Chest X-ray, AP view. Patient: 65 years old, sex M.
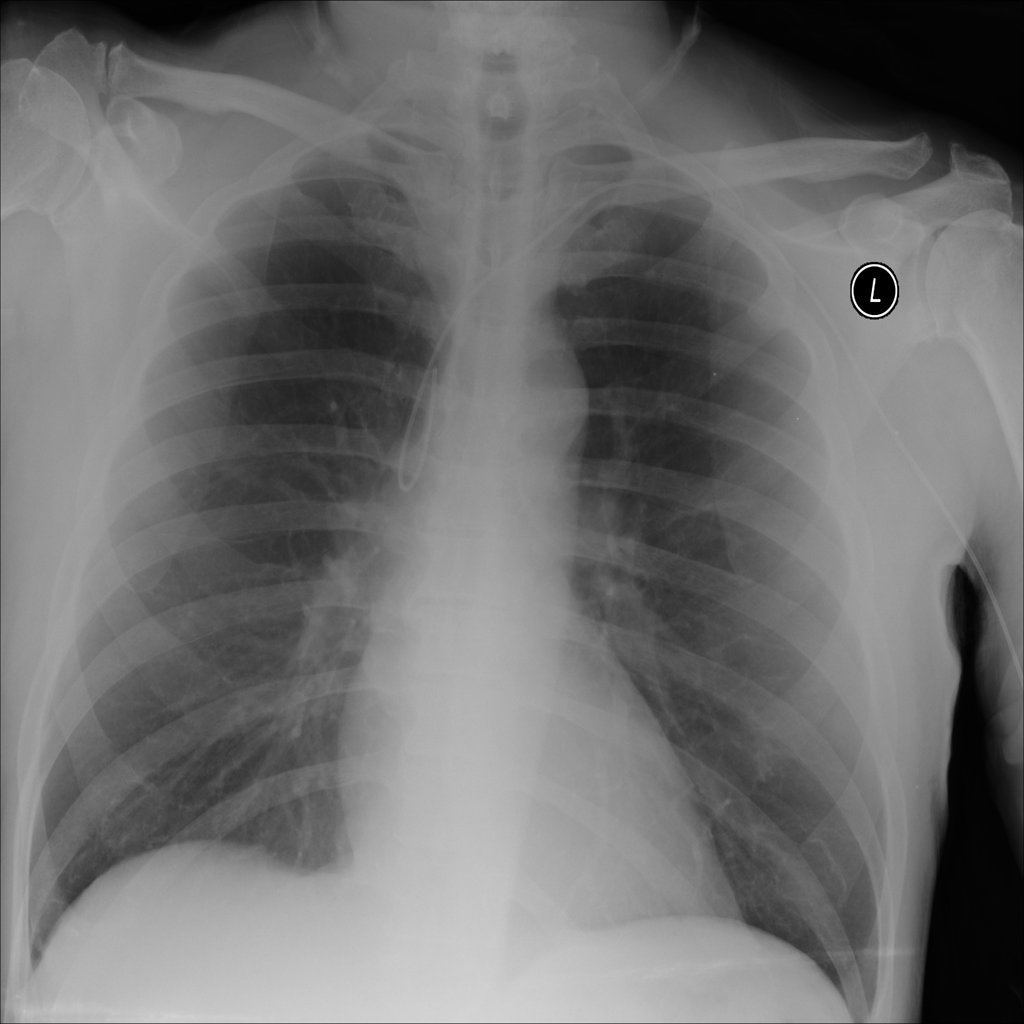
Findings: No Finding